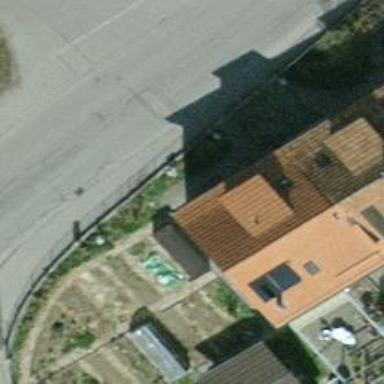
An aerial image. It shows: Semidetached house with gabled roof.